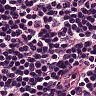
Metastatic tissue present: no